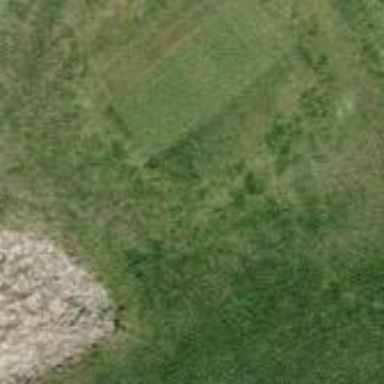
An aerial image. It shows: Golf tee.